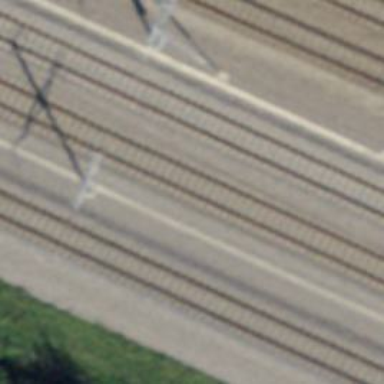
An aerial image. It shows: Single-track electrified railway with contact line.